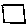
Label: square